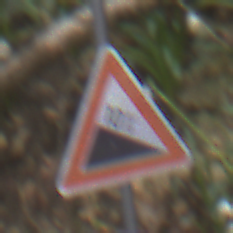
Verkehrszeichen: Gefaelle10
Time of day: MorningAfternoon
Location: Outdoor (Nature)
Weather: PartlyCloudy
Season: NotSpecified
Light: Natural